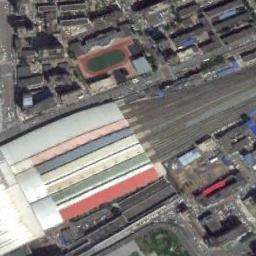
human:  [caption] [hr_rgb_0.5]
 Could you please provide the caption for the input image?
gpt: There is a big railway station in the city .

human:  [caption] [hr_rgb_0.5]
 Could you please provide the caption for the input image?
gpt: The railway station has lots of railways and a big building and the railway station is surrounded by lots of other buildings .

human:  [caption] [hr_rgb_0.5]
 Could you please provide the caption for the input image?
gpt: The railway station is between some buildings and playground .

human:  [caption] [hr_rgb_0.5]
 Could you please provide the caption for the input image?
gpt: Many buildings of different shapes are beside the railway station .

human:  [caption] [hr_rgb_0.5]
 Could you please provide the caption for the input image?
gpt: There are some buildings and a ground track field beside the railway station .